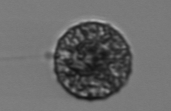
Label: Vicicitus_globosus